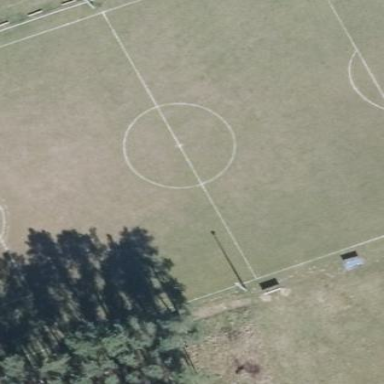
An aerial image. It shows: Soccer pitch with grass surface for leisure and sports.